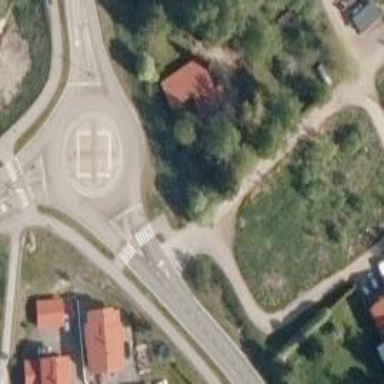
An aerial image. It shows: Road with "give way" sign.